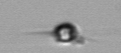
Label: Acanthoica_quattrospina